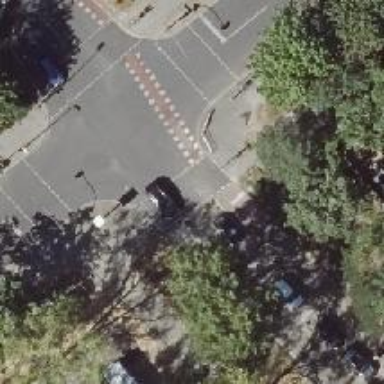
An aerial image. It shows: Crossing with traffic signals.